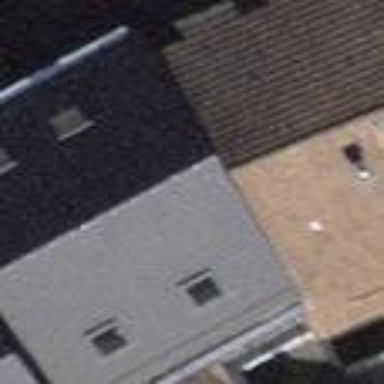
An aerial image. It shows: Building with tile roof.